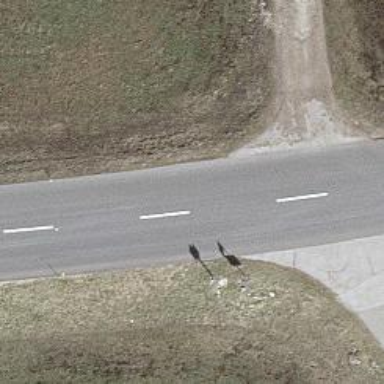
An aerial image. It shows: Bus stop equipped with public transport stop position.